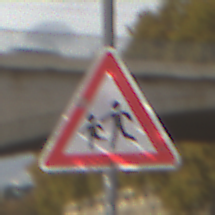
Verkehrszeichen: KinderRechts
Umgebung: Outdoor, Suburban
Tageszeit: MorningAfternoon
Wetter: PartlyCloudy
Licht: Natural
Jahreszeit: NotSpecified
Kontrast: HighContrast